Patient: sex M, age 57
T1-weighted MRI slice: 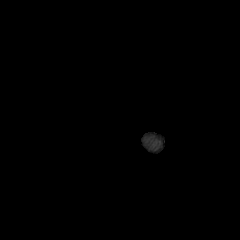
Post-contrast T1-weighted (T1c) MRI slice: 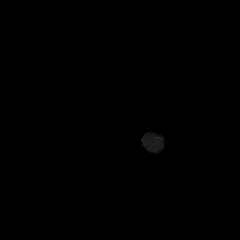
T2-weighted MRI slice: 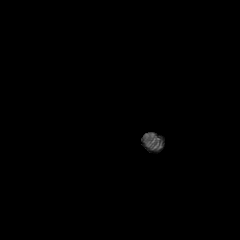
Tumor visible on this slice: no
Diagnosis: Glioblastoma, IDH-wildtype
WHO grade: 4